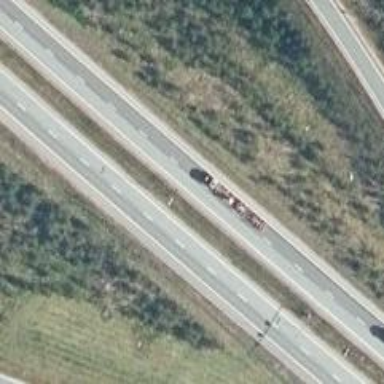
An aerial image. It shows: Asphalt motorway.